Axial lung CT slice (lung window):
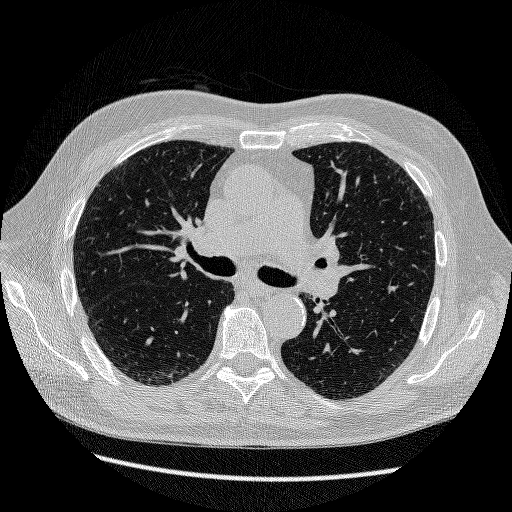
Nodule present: no